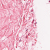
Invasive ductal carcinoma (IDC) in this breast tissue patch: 0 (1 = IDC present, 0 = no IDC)